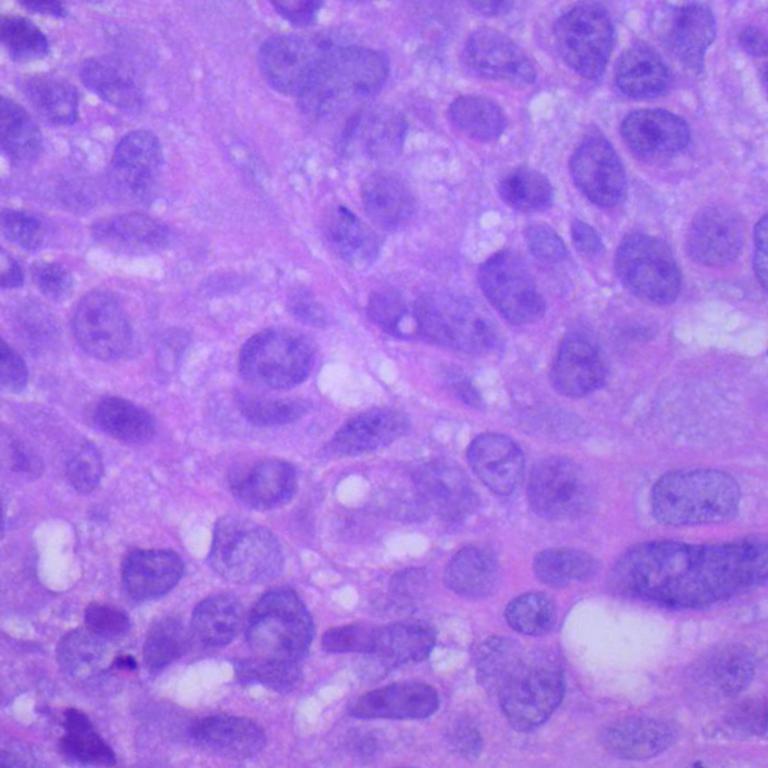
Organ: lung
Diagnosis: squamous carcinomas